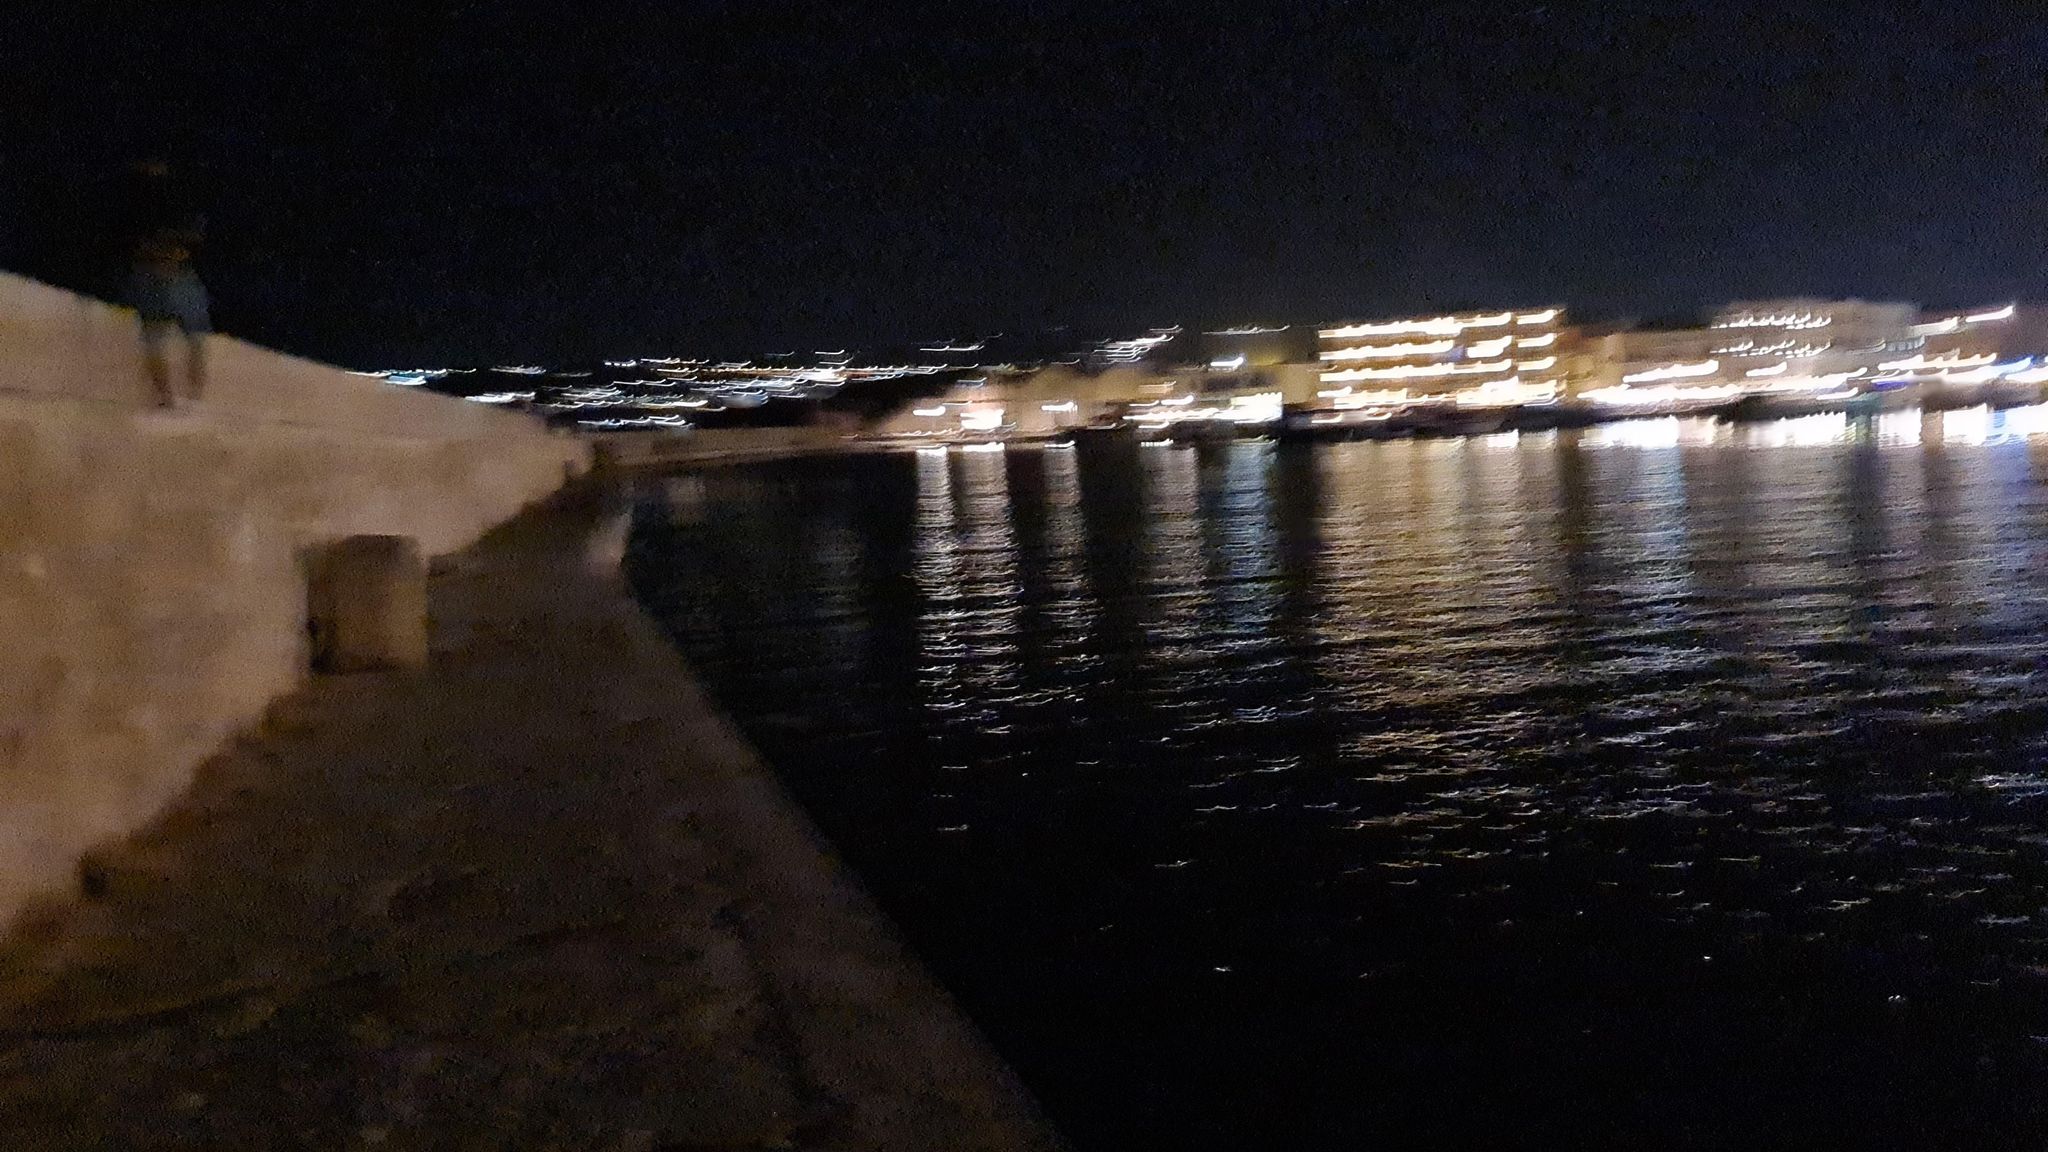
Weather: snowy
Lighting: night
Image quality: slightly poor
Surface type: walking surface
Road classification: residential, footway, steps
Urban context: urban centre
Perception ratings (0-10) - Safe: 2.76, Lively: 0.91, Beautiful: 6.9, Boring: 9.43, Depressing: 1.22, Wealthy: 5.99